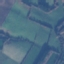
Land use / land cover: Pasture